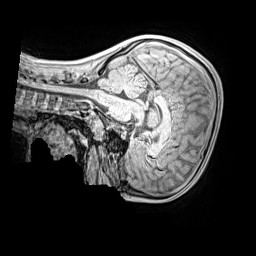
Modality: MP2RAGE
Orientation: sagittal
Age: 11
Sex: female
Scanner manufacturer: siemens
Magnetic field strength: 3 T
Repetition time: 4 s
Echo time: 0.00299 s